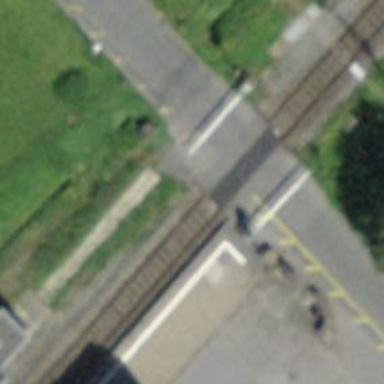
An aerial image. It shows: Full barrier level crossing along the railway.